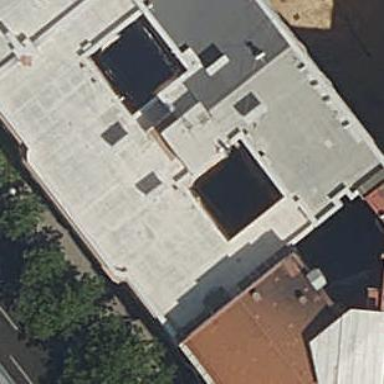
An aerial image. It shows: Building part with flat roof.